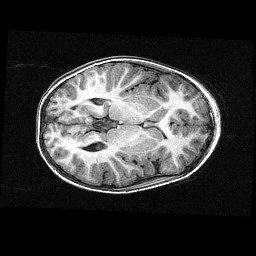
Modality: T1w
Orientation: axial
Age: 9
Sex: female
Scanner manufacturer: siemens
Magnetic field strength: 3 T
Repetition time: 2.3 s
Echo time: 0.00336 s